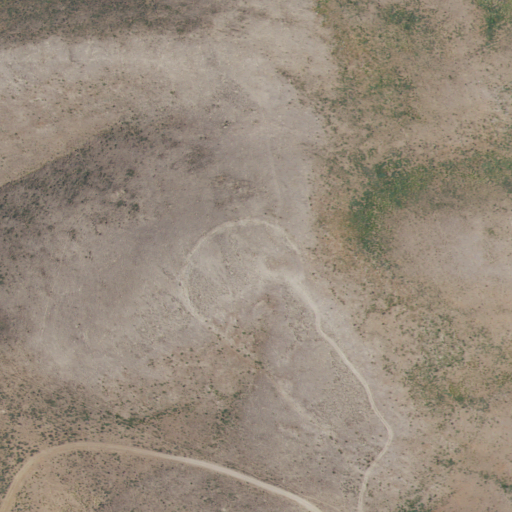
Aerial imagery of mountain in Idaho named Lookout Mountain containing grassland and shrub